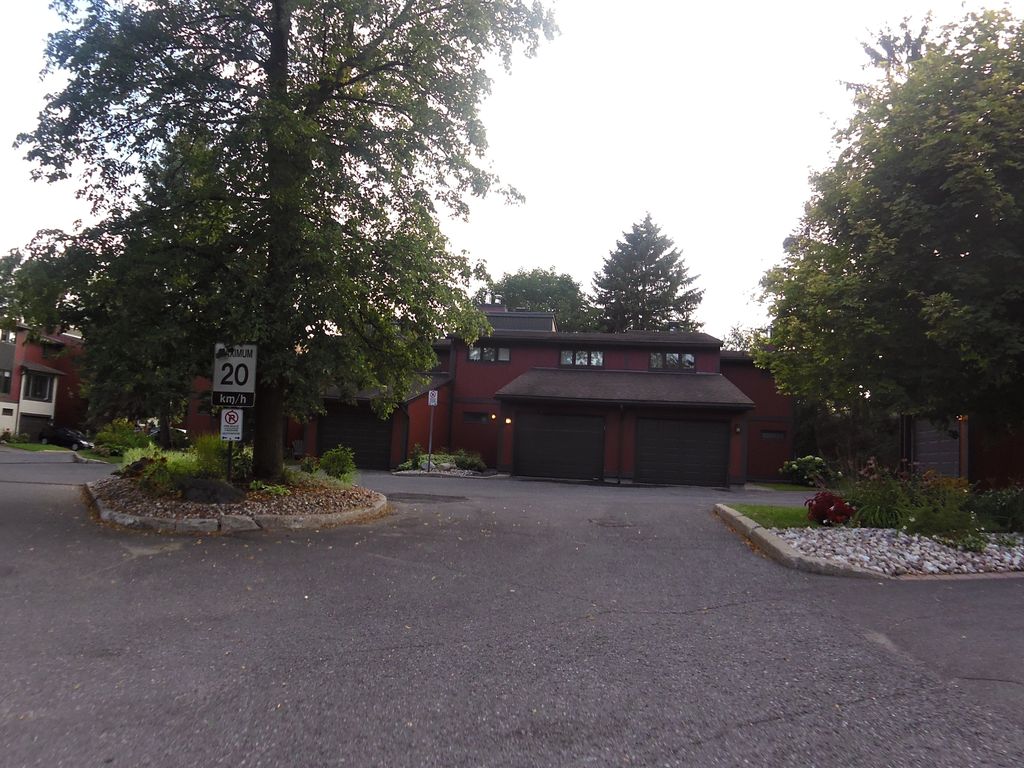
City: ottawa-gatineau